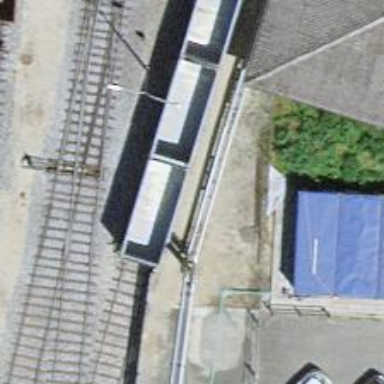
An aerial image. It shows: Railway switch.